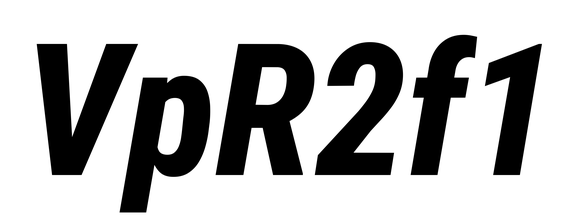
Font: Roboto-Italic_Condensed_ExtraBold_Italic